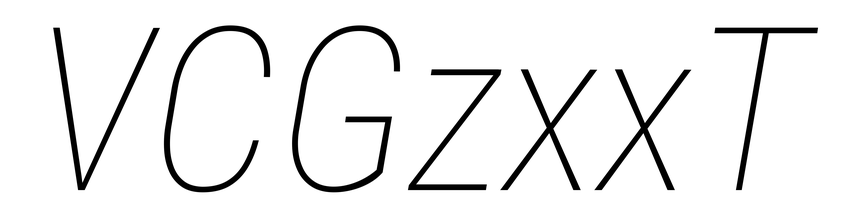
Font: Roboto-Italic_Condensed_Thin_Italic